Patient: sex M, age 43
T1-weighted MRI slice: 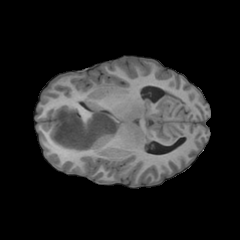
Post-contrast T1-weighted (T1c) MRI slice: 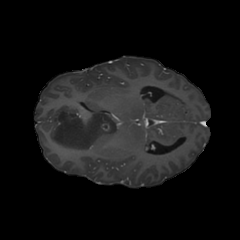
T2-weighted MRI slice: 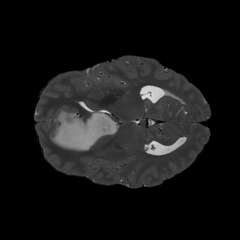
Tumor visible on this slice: yes
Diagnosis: Astrocytoma, IDH-mutant
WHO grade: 4